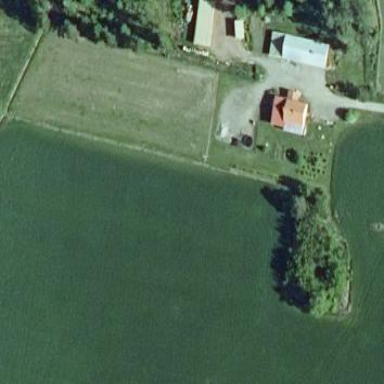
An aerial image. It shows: Farm with farmyard.